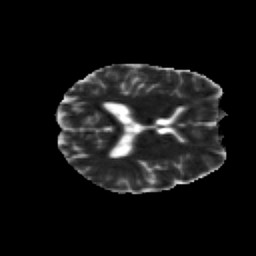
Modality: MD
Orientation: axial
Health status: healthy
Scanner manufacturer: siemens
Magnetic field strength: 3 T
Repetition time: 12 s
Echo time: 0.092 s